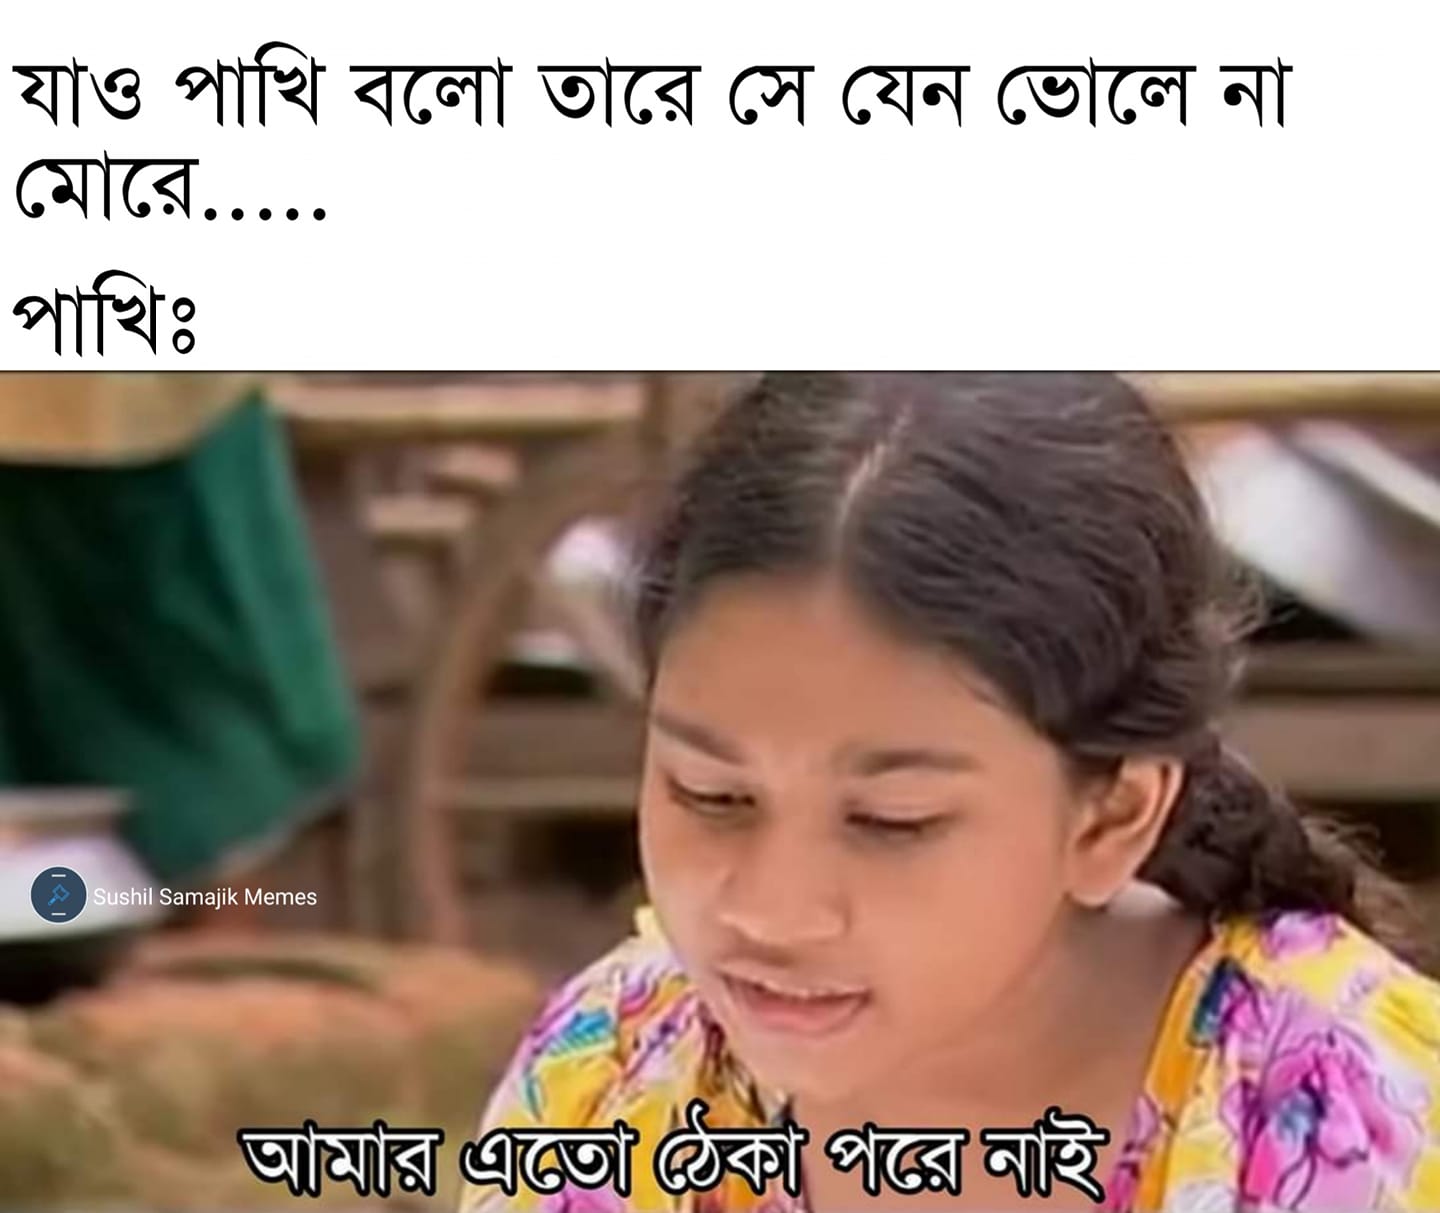
Caption: যাও পাখি বলো তারে সে যেন ভোলে না মোরে ...     পাখিঃ     আমার এতো ঠেকা পরে নাই
Label: non-hate